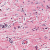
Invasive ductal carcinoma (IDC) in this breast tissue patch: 0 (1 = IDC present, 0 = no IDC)